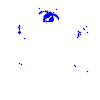
Particle: pion